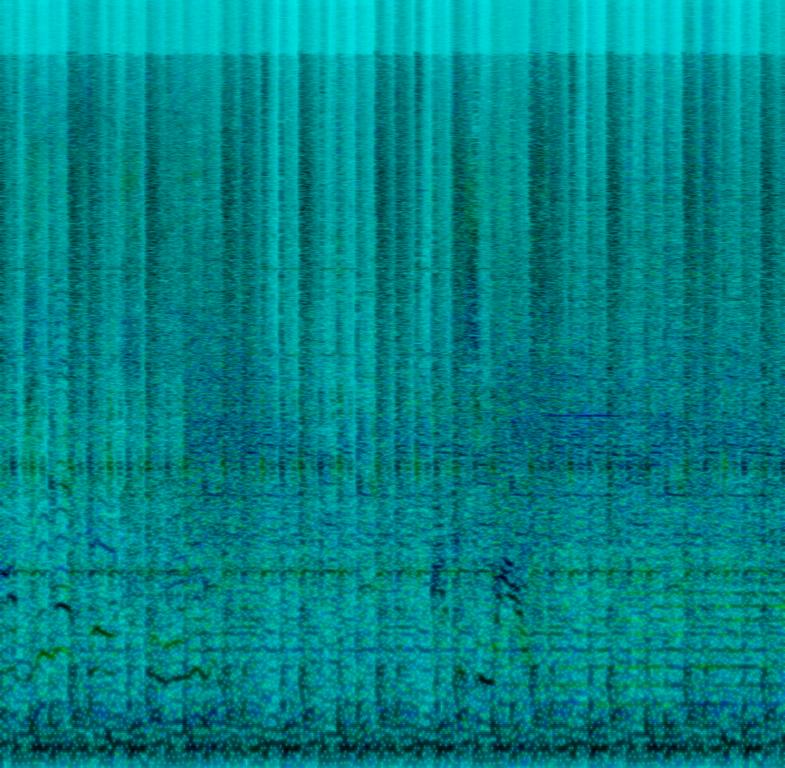
The acoustic drums are playing a groove with crash hits and a bass that sounds distorted while a female voice is singing. Then a male singer with an effect on his voice is almost screaming while an e-guitar is playing a melody. This song may be playing in a rock&roll bar.